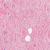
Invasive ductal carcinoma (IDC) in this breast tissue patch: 0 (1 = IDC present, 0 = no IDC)